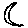
Label: moon